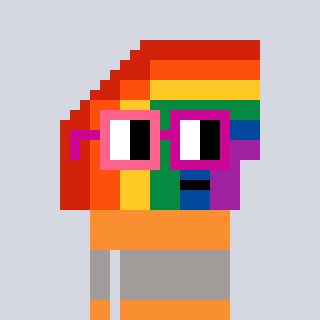
a pixel art character with square pink and red glasses, a rainbow-shaped head and a orange-colored body on a cool background